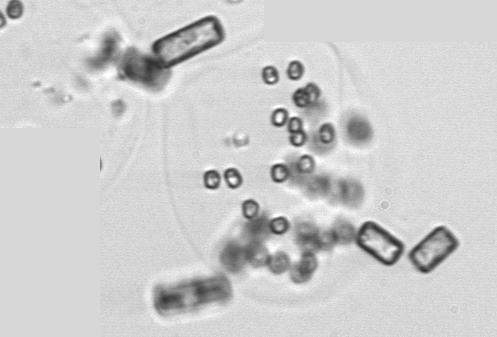
Label: Phaeocystis